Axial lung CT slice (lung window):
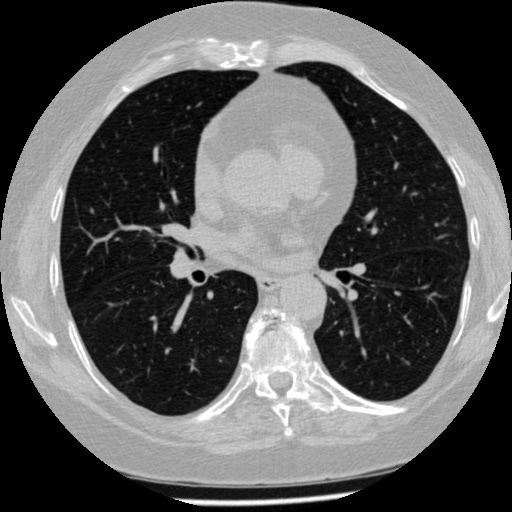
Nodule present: no